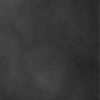
Label: dusty